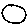
Label: circle